Field crop: maize
Growth stage: 1
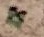
Species: chenopodium